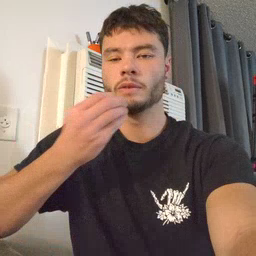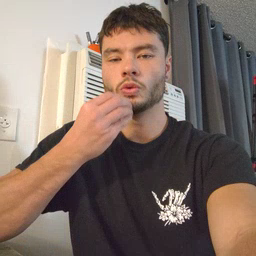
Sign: food